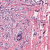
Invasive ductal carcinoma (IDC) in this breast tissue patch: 1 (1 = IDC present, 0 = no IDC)